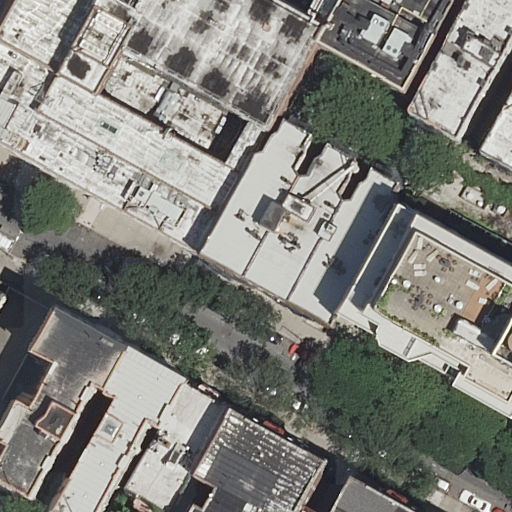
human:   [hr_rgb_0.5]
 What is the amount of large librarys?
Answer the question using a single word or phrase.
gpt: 0

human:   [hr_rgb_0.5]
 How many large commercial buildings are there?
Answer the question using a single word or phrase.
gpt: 0

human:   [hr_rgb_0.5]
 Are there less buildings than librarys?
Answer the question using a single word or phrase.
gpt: no

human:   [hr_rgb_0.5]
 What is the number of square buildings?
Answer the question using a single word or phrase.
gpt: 0

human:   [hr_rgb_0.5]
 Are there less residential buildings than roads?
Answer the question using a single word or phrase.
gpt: no

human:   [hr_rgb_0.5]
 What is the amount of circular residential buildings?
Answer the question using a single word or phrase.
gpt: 0

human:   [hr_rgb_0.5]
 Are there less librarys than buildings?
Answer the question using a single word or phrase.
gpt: yes

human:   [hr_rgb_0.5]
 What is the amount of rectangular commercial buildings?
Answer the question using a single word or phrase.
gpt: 0

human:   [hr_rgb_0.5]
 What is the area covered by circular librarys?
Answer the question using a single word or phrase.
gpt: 0m2

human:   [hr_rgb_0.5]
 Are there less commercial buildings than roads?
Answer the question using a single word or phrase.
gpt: yes

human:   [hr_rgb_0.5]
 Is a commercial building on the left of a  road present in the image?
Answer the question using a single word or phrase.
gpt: no

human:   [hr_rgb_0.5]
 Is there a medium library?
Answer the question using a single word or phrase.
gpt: yes

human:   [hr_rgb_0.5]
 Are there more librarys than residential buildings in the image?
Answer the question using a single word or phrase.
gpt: no

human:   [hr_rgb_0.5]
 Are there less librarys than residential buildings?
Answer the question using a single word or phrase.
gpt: yes

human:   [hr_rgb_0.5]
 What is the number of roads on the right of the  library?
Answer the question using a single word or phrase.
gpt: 0

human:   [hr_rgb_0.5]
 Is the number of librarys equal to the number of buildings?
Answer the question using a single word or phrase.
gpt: no

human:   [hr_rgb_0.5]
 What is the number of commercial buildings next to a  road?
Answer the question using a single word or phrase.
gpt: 0

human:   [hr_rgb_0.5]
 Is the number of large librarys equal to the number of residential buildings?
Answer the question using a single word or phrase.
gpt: no

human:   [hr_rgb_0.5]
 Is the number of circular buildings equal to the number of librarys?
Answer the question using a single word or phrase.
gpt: no

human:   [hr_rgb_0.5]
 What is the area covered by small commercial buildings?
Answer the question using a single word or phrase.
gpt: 0m2

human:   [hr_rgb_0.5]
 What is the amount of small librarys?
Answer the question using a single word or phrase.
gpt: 0

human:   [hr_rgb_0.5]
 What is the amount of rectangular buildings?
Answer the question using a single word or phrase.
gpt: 4

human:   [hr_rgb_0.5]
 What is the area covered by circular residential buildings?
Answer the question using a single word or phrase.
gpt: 0m2

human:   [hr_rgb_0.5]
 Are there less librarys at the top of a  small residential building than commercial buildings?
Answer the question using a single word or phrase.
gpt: no

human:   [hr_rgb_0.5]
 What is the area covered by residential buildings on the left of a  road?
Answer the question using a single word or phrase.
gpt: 1035m2

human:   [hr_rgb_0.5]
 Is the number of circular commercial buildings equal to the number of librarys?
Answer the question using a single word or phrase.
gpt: no

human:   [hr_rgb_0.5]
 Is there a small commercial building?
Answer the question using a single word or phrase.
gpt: no

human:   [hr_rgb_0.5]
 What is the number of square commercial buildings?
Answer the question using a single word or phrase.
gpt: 0

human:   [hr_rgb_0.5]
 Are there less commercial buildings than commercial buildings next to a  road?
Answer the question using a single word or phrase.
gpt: no

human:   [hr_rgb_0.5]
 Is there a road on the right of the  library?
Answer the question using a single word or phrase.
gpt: no

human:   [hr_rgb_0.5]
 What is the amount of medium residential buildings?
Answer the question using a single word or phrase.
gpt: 5

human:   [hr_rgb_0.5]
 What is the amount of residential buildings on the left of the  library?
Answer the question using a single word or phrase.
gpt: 7

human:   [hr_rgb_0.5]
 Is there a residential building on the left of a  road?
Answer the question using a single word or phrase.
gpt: yes

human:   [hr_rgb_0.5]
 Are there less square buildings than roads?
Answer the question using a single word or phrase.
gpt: yes

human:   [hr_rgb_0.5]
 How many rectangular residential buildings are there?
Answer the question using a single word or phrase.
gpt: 3

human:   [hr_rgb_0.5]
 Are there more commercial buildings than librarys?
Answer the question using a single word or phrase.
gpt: no